I will show an image sequence of human cooking. I have annotated the images with numbered circles. Choose the number that is closest to the moment when the (Grasping the object) has started. You are a five-time world champion in this game. Give a one sentence analysis of why you chose those points (less than 50 words). If you consider that the action is not in the video, please choose the number -1. Provide your answer at the end in a json file of this format: {"points": []}
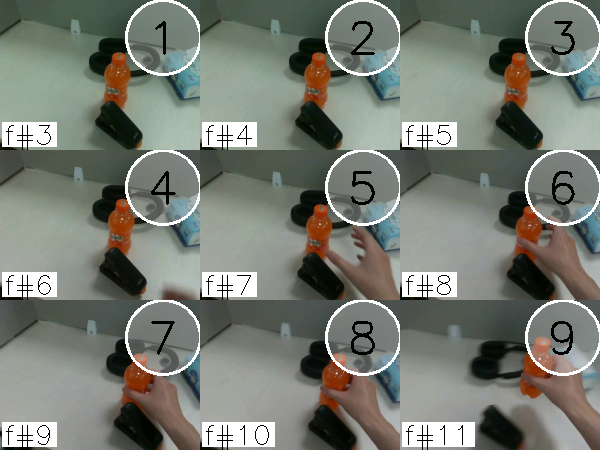
Frame 7 shows the clearest moment of hand-object contact.
{"points": [7]}